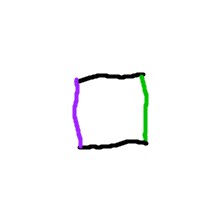
Shape: square